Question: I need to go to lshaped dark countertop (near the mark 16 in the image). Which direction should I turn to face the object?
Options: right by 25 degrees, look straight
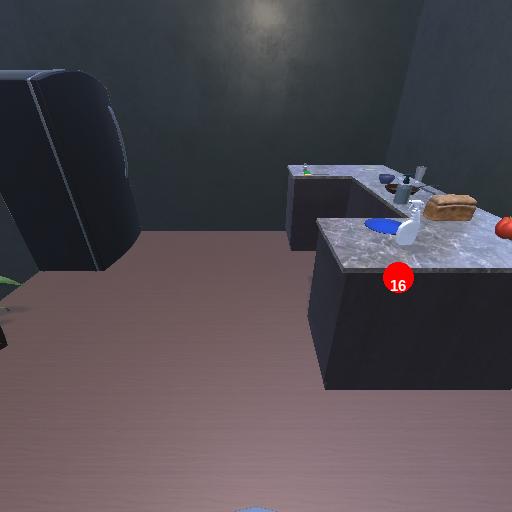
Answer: right by 25 degrees